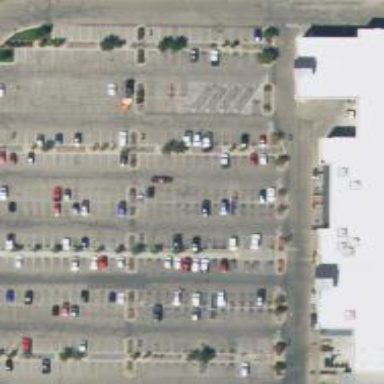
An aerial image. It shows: Paved parking area.